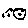
Label: moon